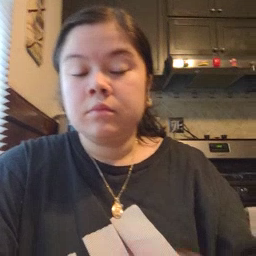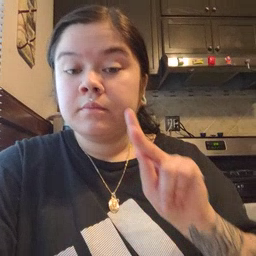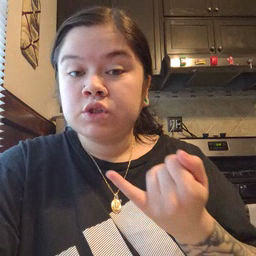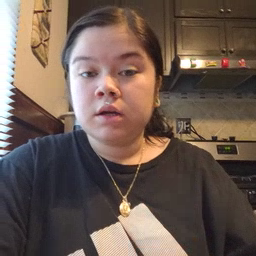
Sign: pajamas